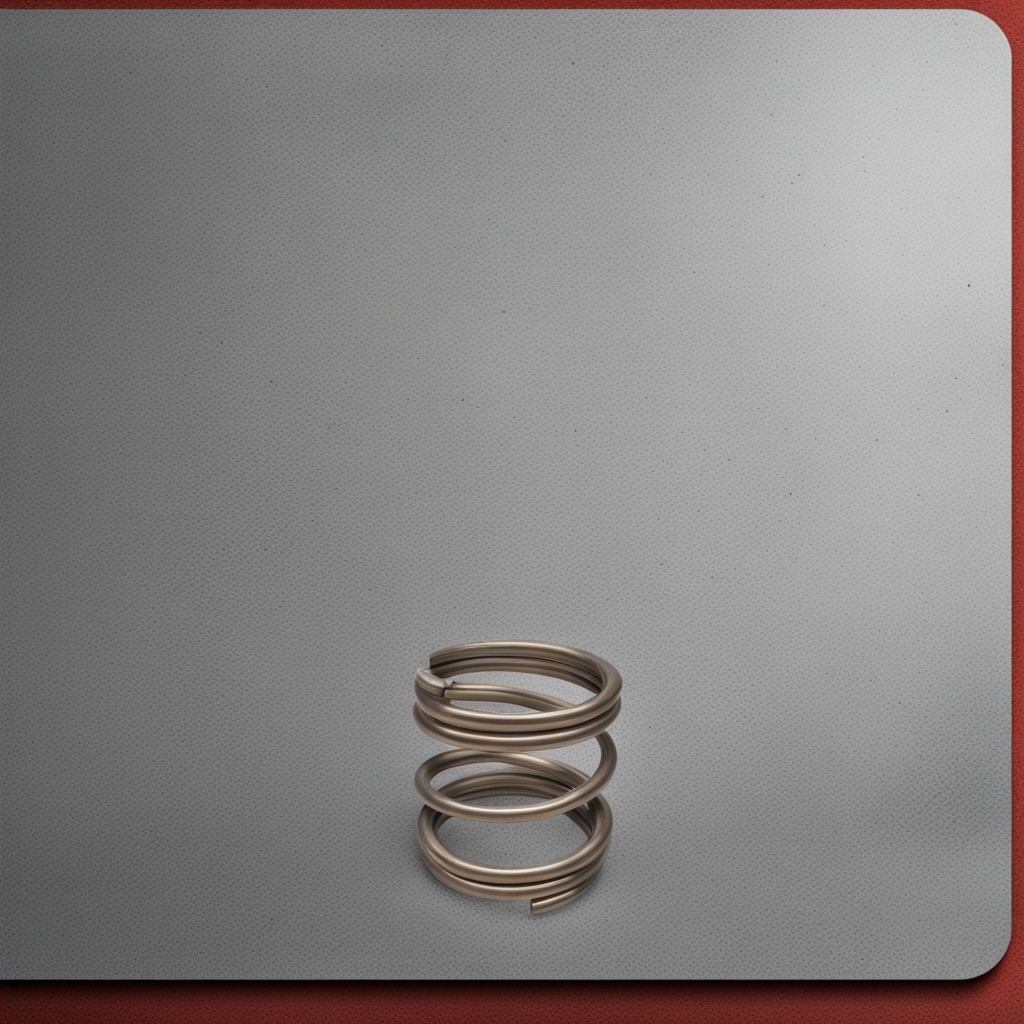
A coiled metal spring is lying on the granite tabletop.